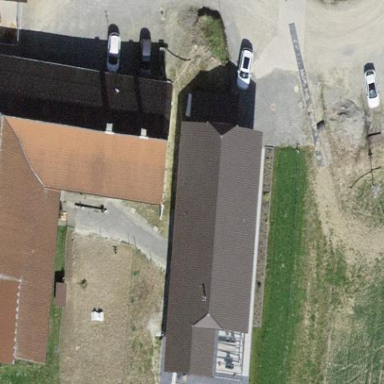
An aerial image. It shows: Farm auxiliary building.